Question: I got the slowquery log running from my amazon RDS instances and I'm able to retrieve them using a custom script in the "sloquery.log" format.
My question is quite simple, is there any formatting program out there able to make thoses reports more "readable".
Current output is something like this :

Thanks
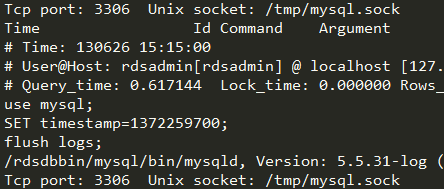
Answer: Yes, <URL> is available in all standard MySQL distributions.